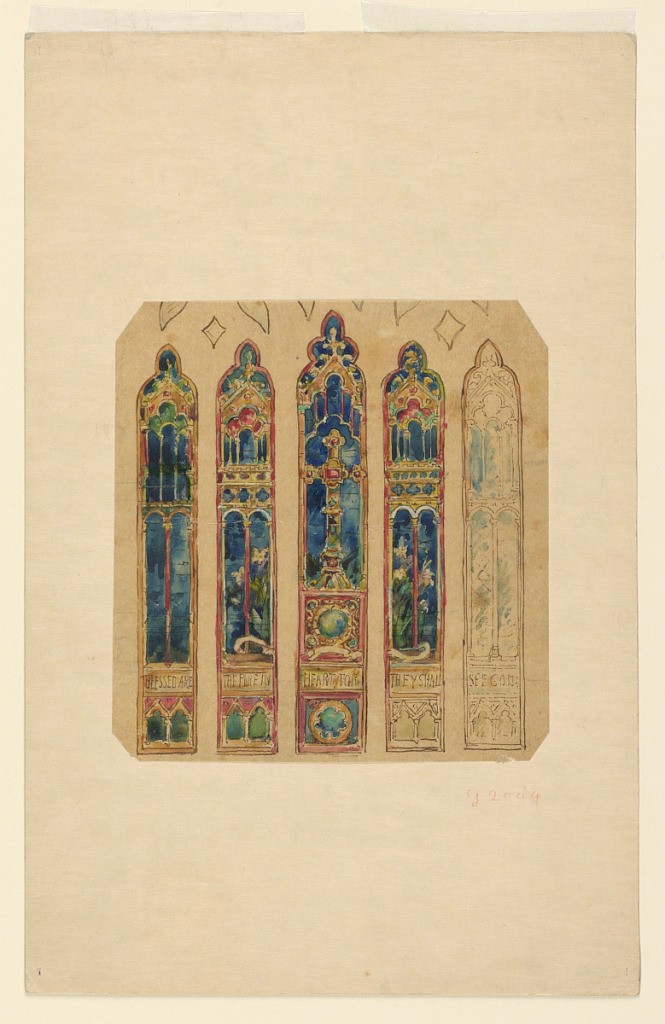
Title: Design for a Church Window
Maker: Bancel La Farge, American, 1865–1938
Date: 1888–1900
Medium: Graphite and watercolor on tracing paper
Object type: Drawing
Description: Five-light Gothic church window, with the Cross in the center. Above, indications that the design is to be continued.